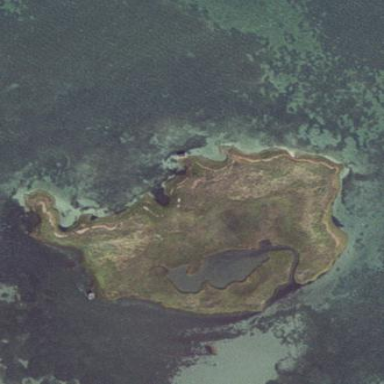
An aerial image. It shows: Islet located along the natural coastline.